Aerial crown-view tile of a tropical tree (Barro Colorado Island, Panama), acquired 20240918:
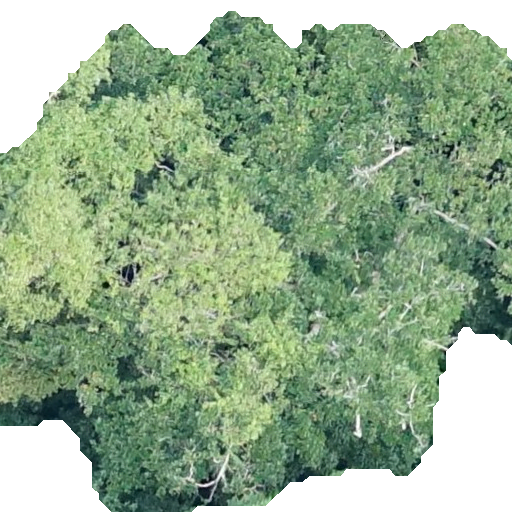
Species: Ficus insipida
GBIF accepted scientific name: Ficus insipida
Crown area: 388.321 m²